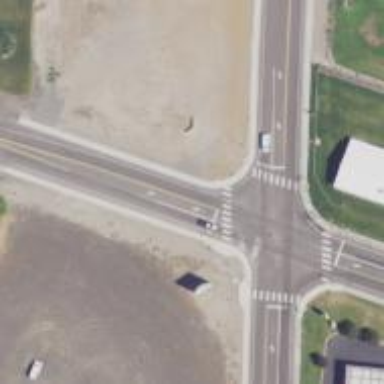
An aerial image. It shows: Stop road.